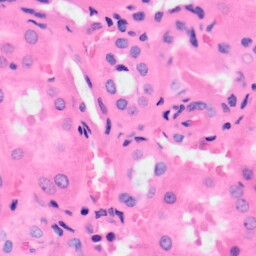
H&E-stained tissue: Kidney